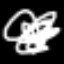
Label: squiggle